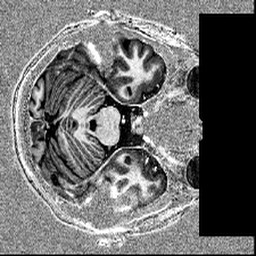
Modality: T1w
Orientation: axial
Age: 26
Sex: female